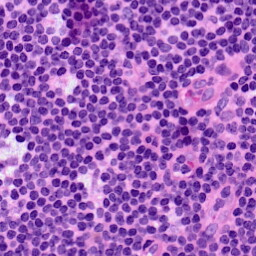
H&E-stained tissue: LymphNode